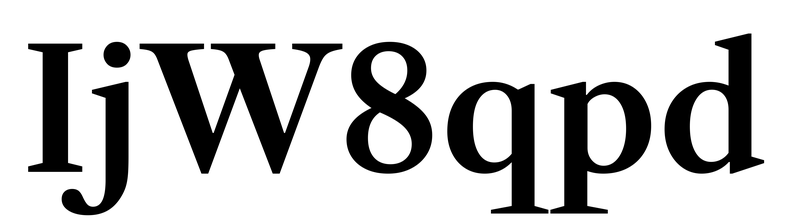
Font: LibreCaslonText_SemiBold